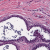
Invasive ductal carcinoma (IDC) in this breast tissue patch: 0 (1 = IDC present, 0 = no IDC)